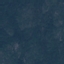
Label: Forest